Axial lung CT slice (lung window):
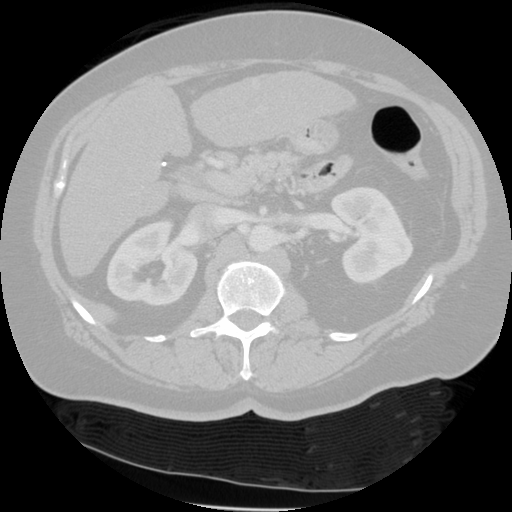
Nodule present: no